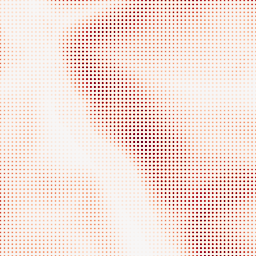
Category: morphological
Decomposition family: morphological_gradient
Decomposition parameters: size: 15
shape: disk
Upsampling method: sinc_blackman
Upsampling parameters: scale: 8
kernel_size: 4
Upsampling scale: 8